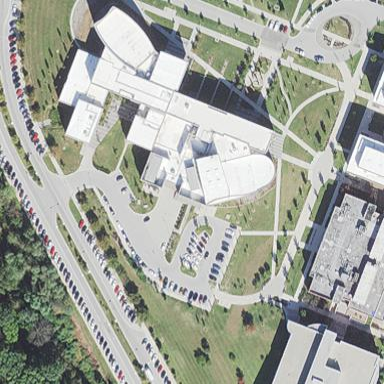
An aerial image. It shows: View of university building.